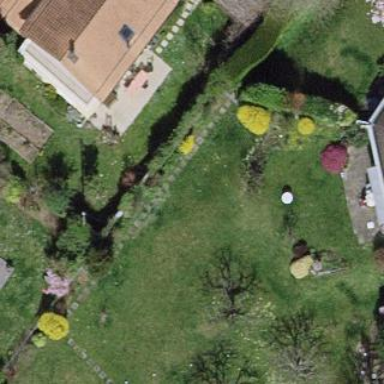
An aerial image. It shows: Garden surrounded by fence.